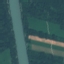
Label: River